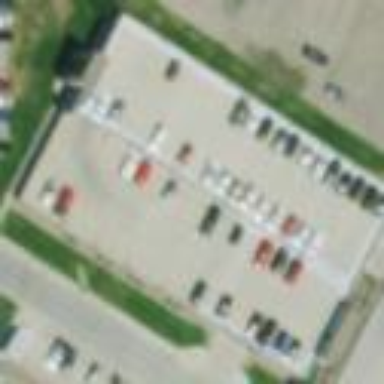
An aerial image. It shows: Multi-storey parking building.